高三 · 代数
如图是“集合”的知识结构图, 如果要加入“子集”, 则应该放在 ( )

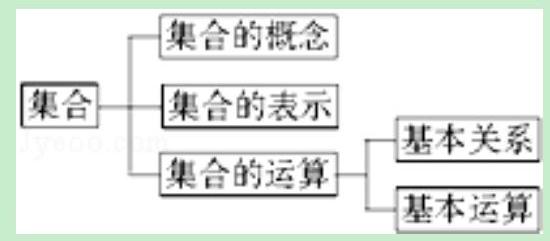
A.“集合的概念”的下位
B.“集合的表示”的下位
C.“基本关系”的下位
D.“基本运算”的下位
答案: C
解析: 解答：子集是两个集合之间的包含关系, 属于集合的关系, 故在知识结构图中, 子集应该放在集合的关系后面，即它的下位，由此知应选 C

故选 C

分析: 本题主要考查了结构图, 解决问题的关键是知识结构图的作用是用图形直观地再现出知识之间的关联, 由于子集是集合关系中的一种, 由此易得出正确选项